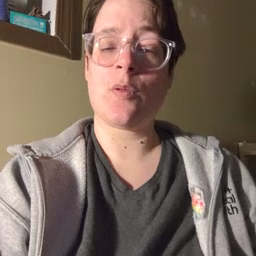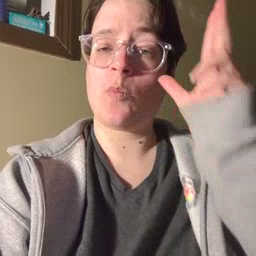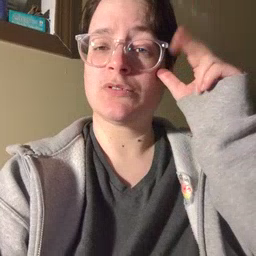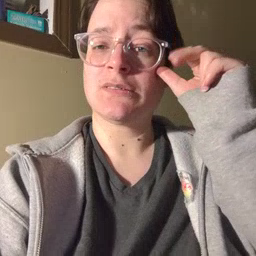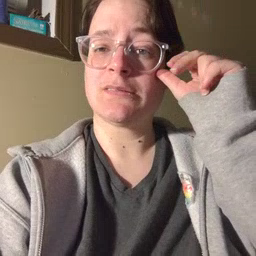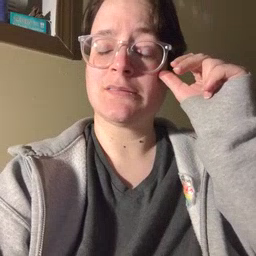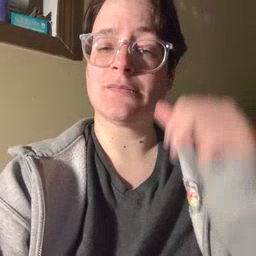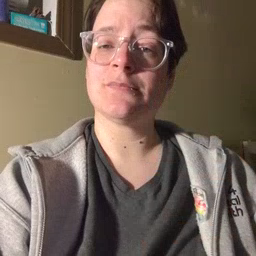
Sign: horse